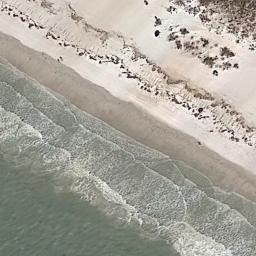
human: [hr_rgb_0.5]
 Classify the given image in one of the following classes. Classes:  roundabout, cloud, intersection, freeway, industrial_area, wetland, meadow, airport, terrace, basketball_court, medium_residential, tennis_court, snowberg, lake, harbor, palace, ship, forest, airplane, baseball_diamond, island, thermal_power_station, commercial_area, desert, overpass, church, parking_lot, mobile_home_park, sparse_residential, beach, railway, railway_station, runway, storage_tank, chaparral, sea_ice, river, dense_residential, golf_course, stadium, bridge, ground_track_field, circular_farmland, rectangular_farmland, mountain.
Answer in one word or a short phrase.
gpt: beach